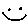
Label: smiley face